Question: I have the following jQuery and the file set-rank.php just updates a database and in the file it also writes the new data that I want to overwrite the #data section. my console log html response shows what I need it to but I can't get this to jquery to actually write my html response to my page.
'''
$('input.ranking').keyup(function(e) {
var thisClass = $(this).attr('class');
var catID = $('input[name=catid]').val();
var substr = thisClass.split('-');
var pdID = substr[1];
var pdRank = $(this).val();
qString = 'pdID='+pdID+'&pdRank='+pdRank+'&catID='+catID;
//console.log(qString);
$.post('/assets/inc/set-rank.php', qString, function (data) {
console.log(data);
$('#data').html(data);
}, "json");
});
'''
thanks in advance
Edit the console .log shows the following image. It wont write this html into my page

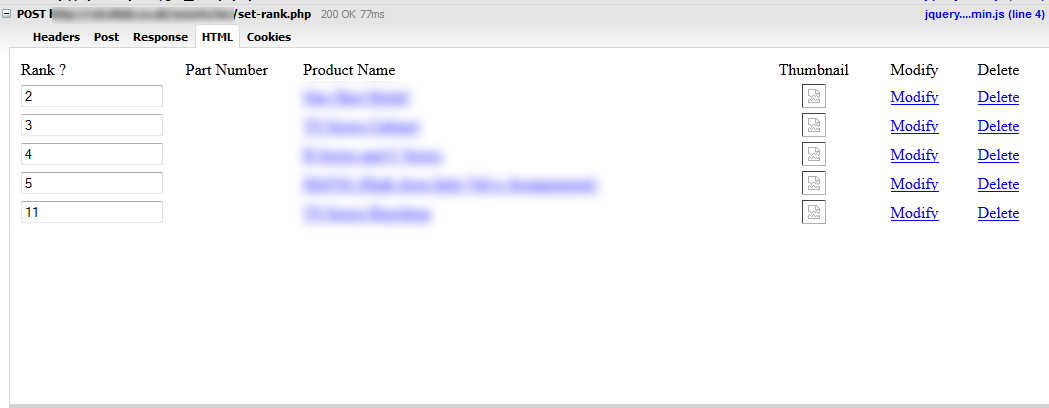
Answer: Remove the last argument of '$.post' aka the 'json' string. Since from what I see on your screenshot, the server returns HTML and not JSON data, so that causes it to fail.
Also: Instead of creating the string yourself you can pass an object into jquery's 'data' parameter as in '{rank: pdRank, catId: id}'